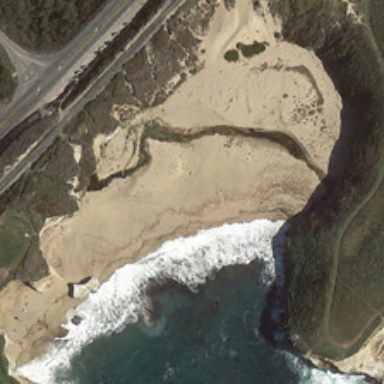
Many white waves are in an ocean near a beach and some green trees .